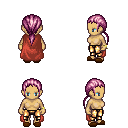
a pixel art fantasy rpg character, female body template, human, tanned skin, maroon cape, gold greaves, pink ponytail hairstyle, bracelets, brown slippers, four views (front, back, left, right), 2x2 character sprite sheet, small pixel art, hard edges, no anti-aliasing